Aerial crown-view tile of a tropical tree (Barro Colorado Island, Panama), acquired 20250818:
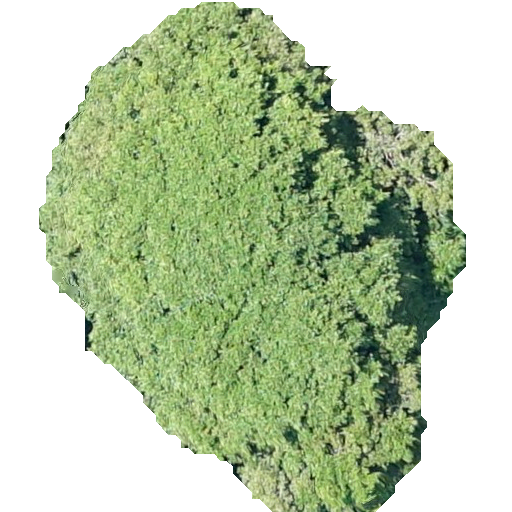
Species: Prioria copaifera
GBIF accepted scientific name: Prioria copaifera
Crown area: 212.192 m²